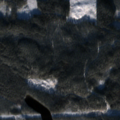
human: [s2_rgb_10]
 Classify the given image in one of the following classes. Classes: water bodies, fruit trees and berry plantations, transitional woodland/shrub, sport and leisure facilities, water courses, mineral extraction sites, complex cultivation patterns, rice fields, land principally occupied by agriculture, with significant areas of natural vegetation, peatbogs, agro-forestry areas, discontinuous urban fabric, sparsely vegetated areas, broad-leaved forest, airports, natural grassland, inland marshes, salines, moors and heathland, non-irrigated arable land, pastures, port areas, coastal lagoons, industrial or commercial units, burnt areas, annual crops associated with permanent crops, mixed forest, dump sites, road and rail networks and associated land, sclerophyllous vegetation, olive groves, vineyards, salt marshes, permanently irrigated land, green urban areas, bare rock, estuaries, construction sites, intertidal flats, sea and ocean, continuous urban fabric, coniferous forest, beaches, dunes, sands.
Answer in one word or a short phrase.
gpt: coniferous forest, mixed forest